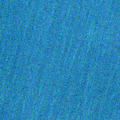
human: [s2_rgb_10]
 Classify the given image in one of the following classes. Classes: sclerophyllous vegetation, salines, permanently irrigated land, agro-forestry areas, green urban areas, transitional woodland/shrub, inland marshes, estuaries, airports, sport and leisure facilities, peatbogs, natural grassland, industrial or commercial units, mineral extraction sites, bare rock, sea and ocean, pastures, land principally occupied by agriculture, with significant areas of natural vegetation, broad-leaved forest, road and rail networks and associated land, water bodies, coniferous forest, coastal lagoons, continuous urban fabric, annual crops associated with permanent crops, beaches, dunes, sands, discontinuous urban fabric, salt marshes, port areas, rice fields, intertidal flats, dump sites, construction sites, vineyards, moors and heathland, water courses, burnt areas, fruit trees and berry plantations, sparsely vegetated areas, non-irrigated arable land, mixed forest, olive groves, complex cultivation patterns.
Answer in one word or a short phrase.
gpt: sea and ocean